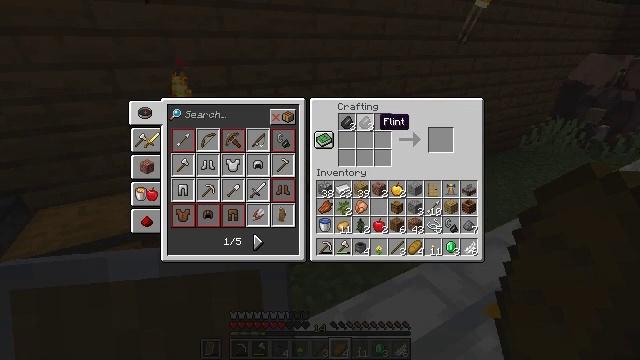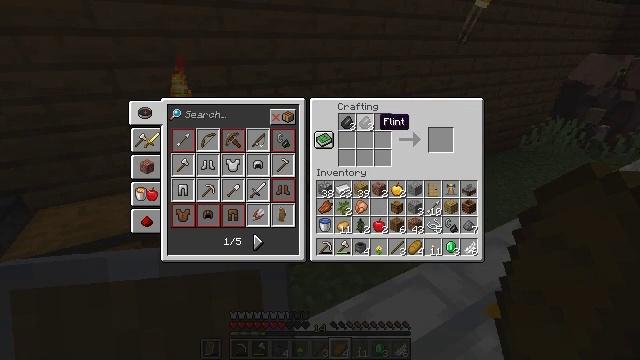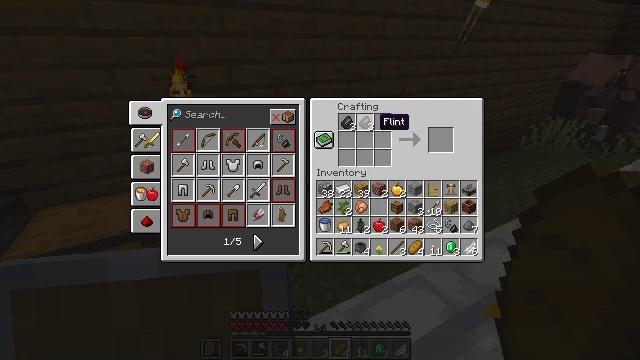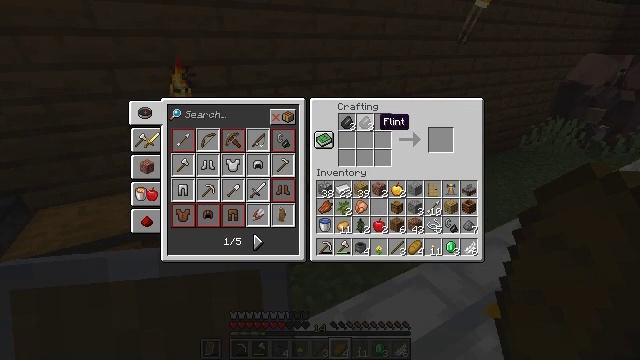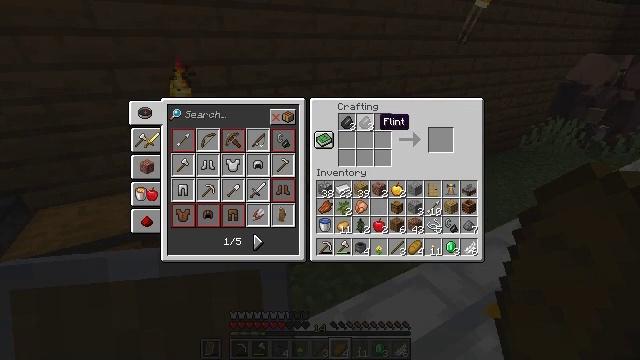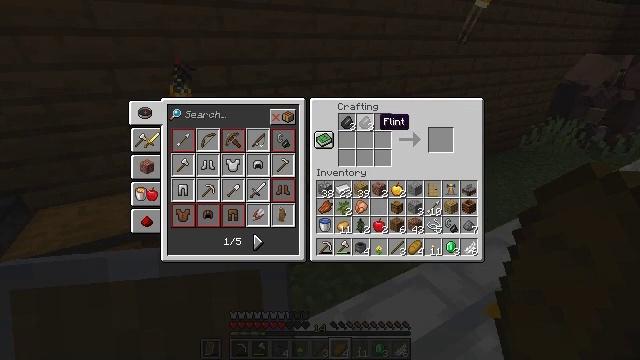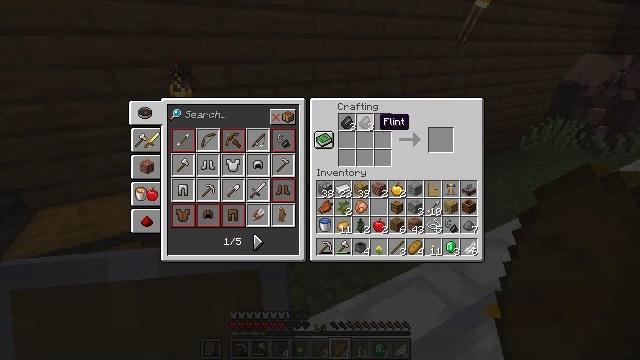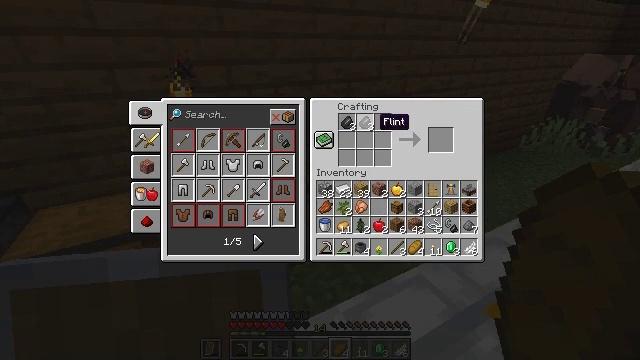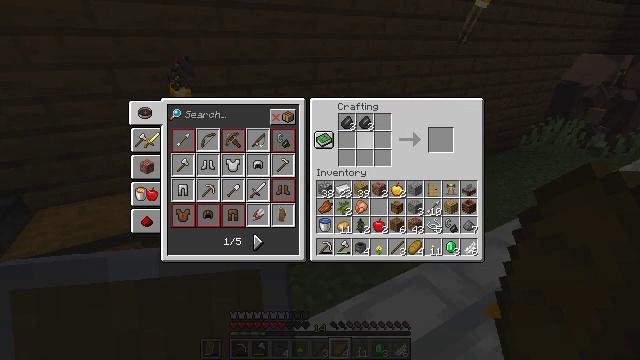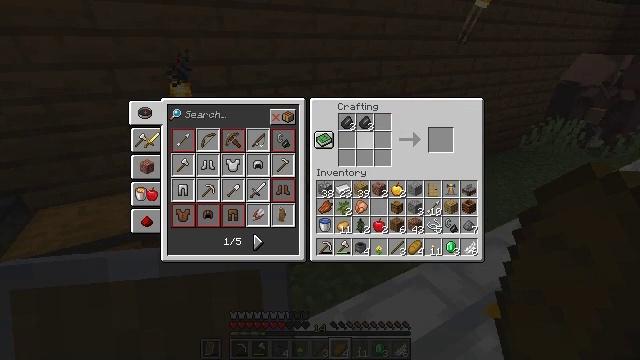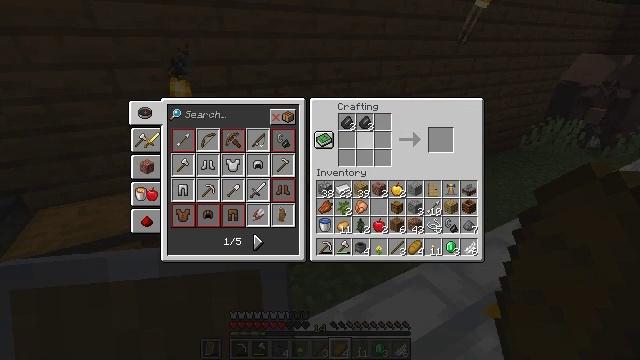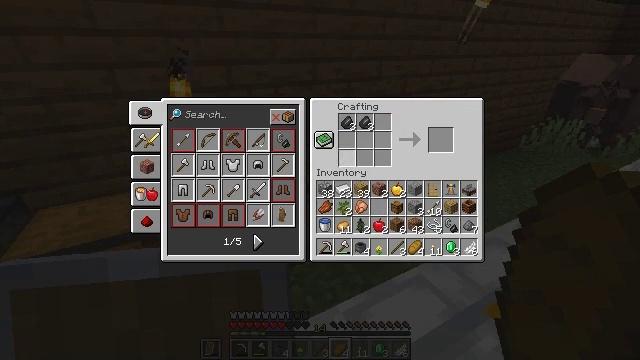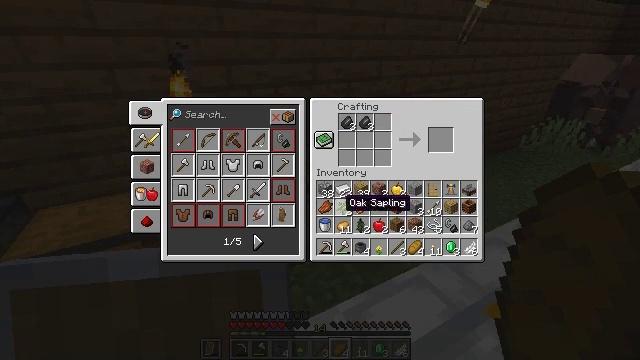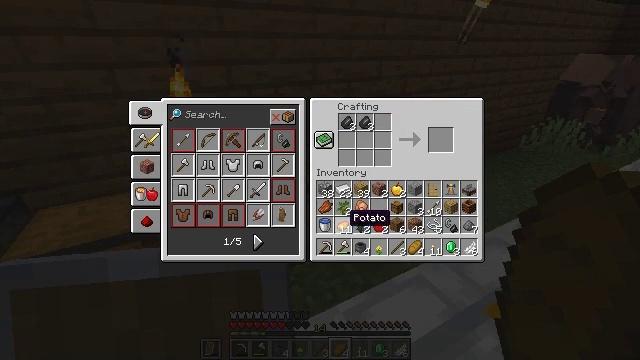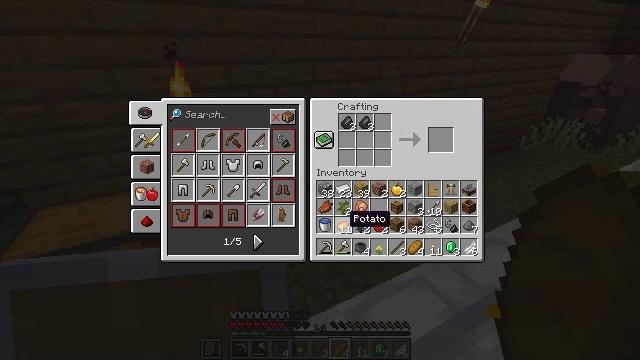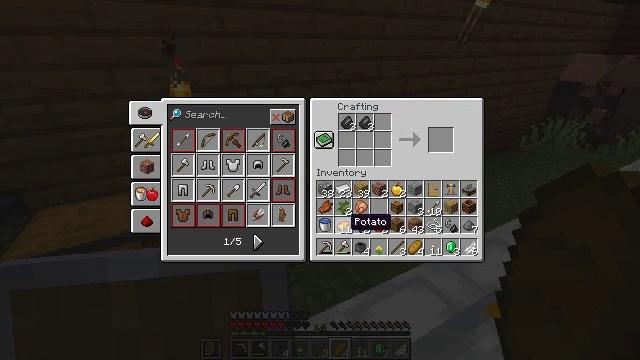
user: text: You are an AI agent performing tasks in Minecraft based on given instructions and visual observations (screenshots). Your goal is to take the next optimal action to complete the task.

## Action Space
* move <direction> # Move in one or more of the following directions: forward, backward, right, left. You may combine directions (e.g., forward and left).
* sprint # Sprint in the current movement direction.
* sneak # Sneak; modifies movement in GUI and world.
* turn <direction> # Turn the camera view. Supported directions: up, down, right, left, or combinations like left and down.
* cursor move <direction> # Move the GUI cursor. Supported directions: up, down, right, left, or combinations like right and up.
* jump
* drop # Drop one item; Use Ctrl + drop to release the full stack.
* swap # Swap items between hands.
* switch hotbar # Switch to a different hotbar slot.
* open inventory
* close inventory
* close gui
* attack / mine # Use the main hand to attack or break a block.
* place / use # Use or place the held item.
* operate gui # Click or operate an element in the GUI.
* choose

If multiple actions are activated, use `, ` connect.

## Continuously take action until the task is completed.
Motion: motion action
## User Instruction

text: Create a fletching table using wood planks and flint.
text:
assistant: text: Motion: no_op
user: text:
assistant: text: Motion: no_op
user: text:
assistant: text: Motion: no_op
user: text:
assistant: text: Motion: no_op
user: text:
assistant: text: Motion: no_op
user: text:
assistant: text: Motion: no_op
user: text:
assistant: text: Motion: no_op
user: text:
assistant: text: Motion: no_op
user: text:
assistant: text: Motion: no_op
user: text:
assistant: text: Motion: no_op
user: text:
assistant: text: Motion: cursor move left and down
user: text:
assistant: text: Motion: cursor move left and down
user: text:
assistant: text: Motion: cursor move down
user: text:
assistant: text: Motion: no_op
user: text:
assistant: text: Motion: no_op
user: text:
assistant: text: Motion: no_op
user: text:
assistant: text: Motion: no_op
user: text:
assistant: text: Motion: cursor move right
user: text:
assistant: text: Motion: no_op
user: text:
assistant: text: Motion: turn right and down, close gui
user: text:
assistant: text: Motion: turn right and down
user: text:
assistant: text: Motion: move forward, turn right
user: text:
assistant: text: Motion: move forward, turn left and down
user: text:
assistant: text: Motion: move forward, turn left and down
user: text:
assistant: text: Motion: turn left and down
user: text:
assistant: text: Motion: turn left and down
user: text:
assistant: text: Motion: turn left, use / place
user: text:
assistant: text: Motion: use / place
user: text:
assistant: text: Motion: use / place
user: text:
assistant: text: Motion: no_op